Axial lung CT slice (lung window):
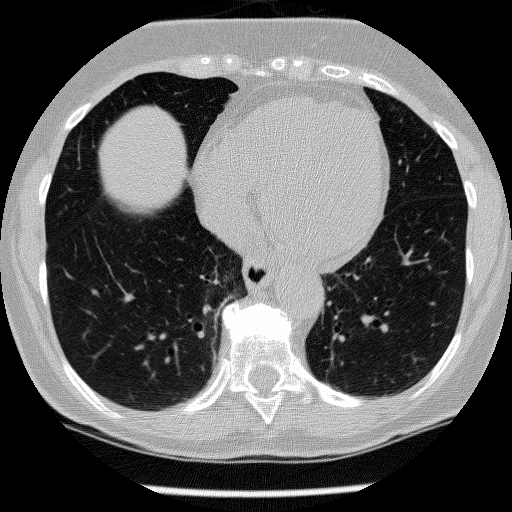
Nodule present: no